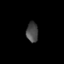
Tissue: skin
Cell type: Epithelial cells
Senescence score: 0.9318
Nuclear area (px): 228
Mean DAPI intensity: 73.588